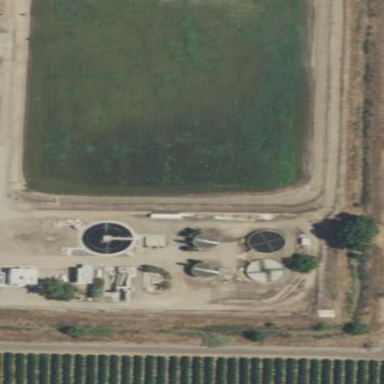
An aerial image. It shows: Reservoir of water next to man-made wastewater plant.